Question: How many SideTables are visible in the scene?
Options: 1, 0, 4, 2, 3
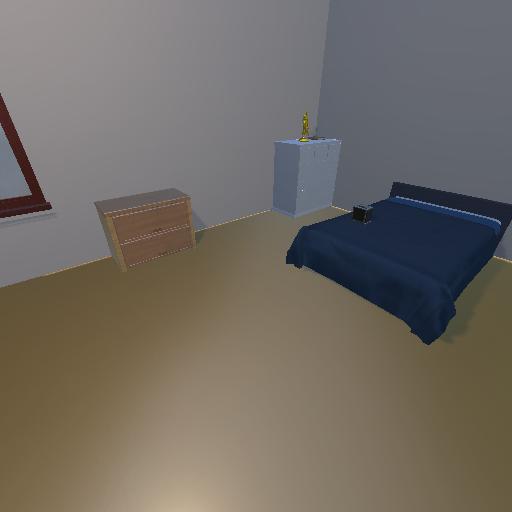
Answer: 1